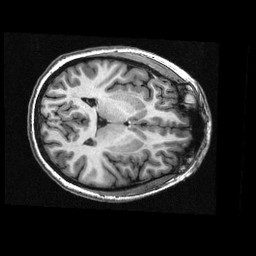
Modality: T1w
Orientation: axial
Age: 23
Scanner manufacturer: siemens
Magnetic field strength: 3 T
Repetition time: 2.3 s
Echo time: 0.00336 s